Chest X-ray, AP view. Patient: 60 years old, sex M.
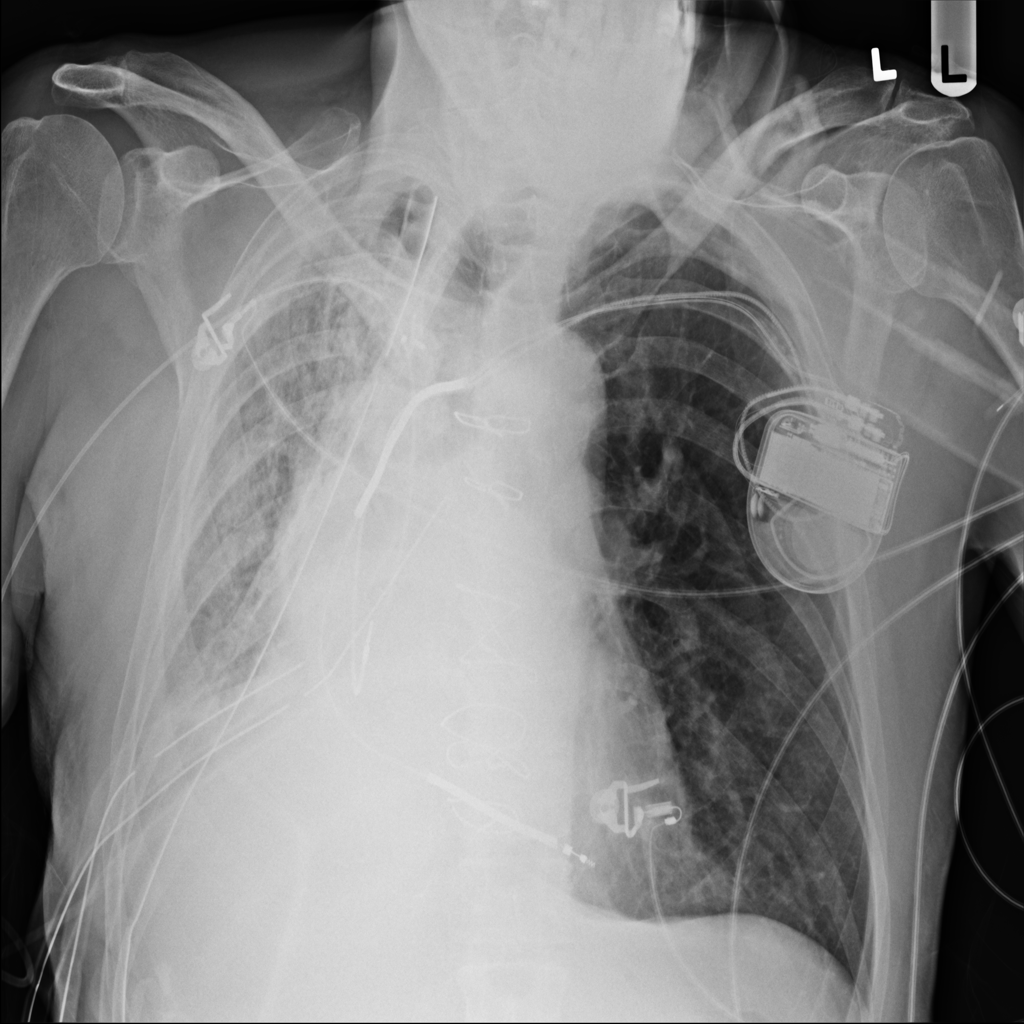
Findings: No Finding